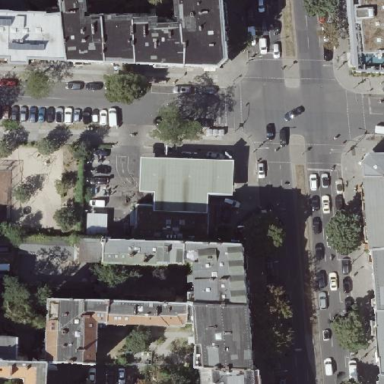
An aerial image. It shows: Fuel station with car wash service.